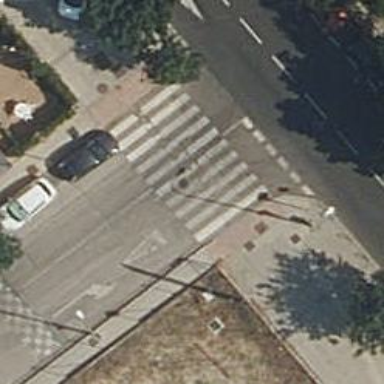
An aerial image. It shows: Marked road crossing with visible markings.